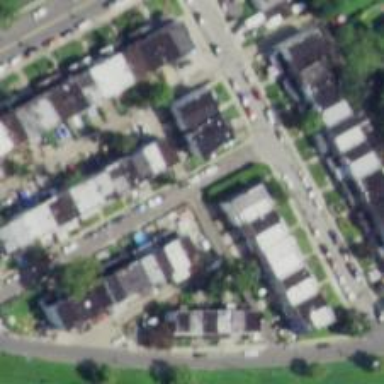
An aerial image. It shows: Alleyway designated as service road.